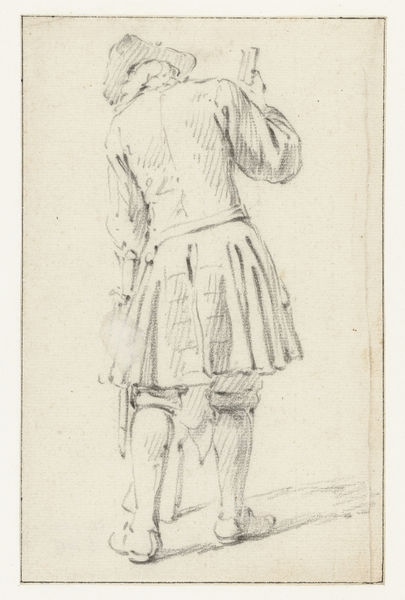
Titel: Staande soldaat, op de rug gezien
Künstler: Dirk Maas
Standort: Amsterdam
Institution: Rijksmuseum
Schlagwörter: mann, schatten, hut, kleid, rücken, schwarz, skizze, weiss, zeichnung, arm, kleidung, stehen, gehen, papier, schuhe, schwarzweiss, radierung, stich, dreispitz, stiefel